Question: I'm making a Activity Dialog and want to customize the layout of the Activity.
I already had set in the manifest the custom style by my activity which extends '"@android:style/Theme.Holo.Dialog"'.
If I use '<item name="android:windowTitleStyle">CUSTOM_STYLE_NAME</item>' the only change of backgroundcolor is behind the title and not the whole actionbar.
Setting '<item name="android:actionBarStyle">' in my custom style didn't help either.
So how can I change the background of my actionbar in my Activity Dialog?

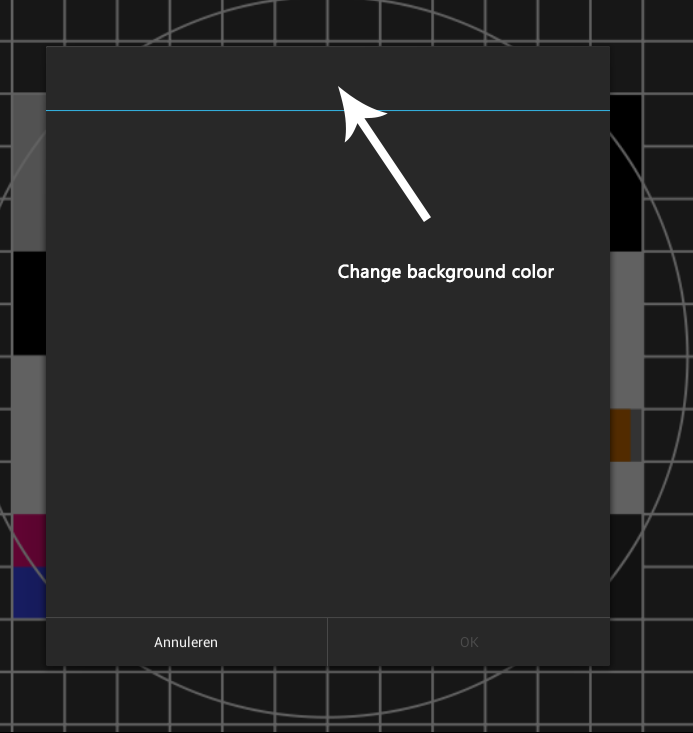
Answer: I have fixed with <URL> tweak I found on stackoverflow.
What you basically do is to declare your own dialog style which you add to your activity as theme:
'''
<style name="PopupTheme" parent="android:Theme.Holo.Light.Dialog">
<item name="android:windowIsFloating">false</item>
<item name="android:windowContentOverlay">@null</item>
<item name="android:windowSoftInputMode">stateAlwaysHidden</item>
<item name="android:windowActionModeOverlay">true</item>
<item name="android:windowIsTranslucent">true</item>
</style>
'''
---
Than declare in your oncreate the follow method:
'''
public static void showAsPopup(Activity activity) {
//To show activity as dialog and dim the background, you need to declare android:theme="@style/PopupTheme" on for the chosen activity on the manifest
activity.requestWindowFeature(Window.FEATURE_ACTION_BAR);
activity.getWindow().setFlags(WindowManager.LayoutParams.FLAG_DIM_BEHIND,
WindowManager.LayoutParams.FLAG_DIM_BEHIND);
LayoutParams params = activity.getWindow().getAttributes();
params.height = 850; //fixed height
params.width = 850; //fixed width
params.alpha = 1.0f;
params.dimAmount = 0.5f;
activity.getWindow().setAttributes((android.view.WindowManager.LayoutParams) params);
setContentView(R.layout.activity_main);
}
'''
After this you can add your own custom actionbar style with the background color of your choice:
'''
<item name="android:actionBarStyle">@style/MyActionBar</item>
'''
ps. LayoutParams is from WindowManager